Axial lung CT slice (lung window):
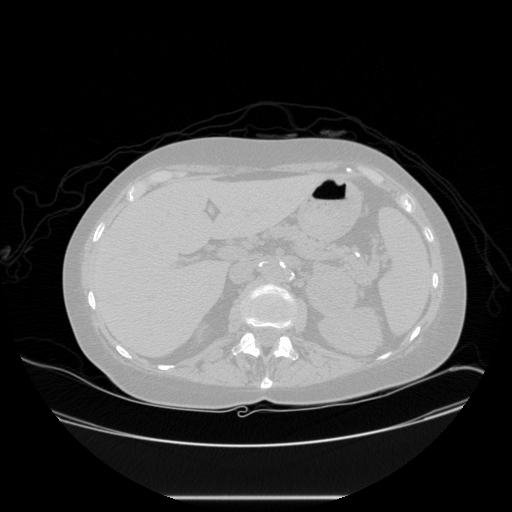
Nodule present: no